【题型】填空题　【知识点】平面几何　【难度】easy
如图, 直线 $a$、$b$ 都与直线 $c$ 相交, 下列命题中, 能判断 $a // b$ 的条件是\_\_\_\_\_\_(把你认为正确的序号填在横线上)。

\textcircled{1} $\angle 1 = \angle 2$；

\textcircled{2} $\angle 3 = \angle 6$；

\textcircled{3} $\angle 1 = \angle 8$；

\textcircled{4} $\angle 5 + \angle 8 = 180^\circ$。
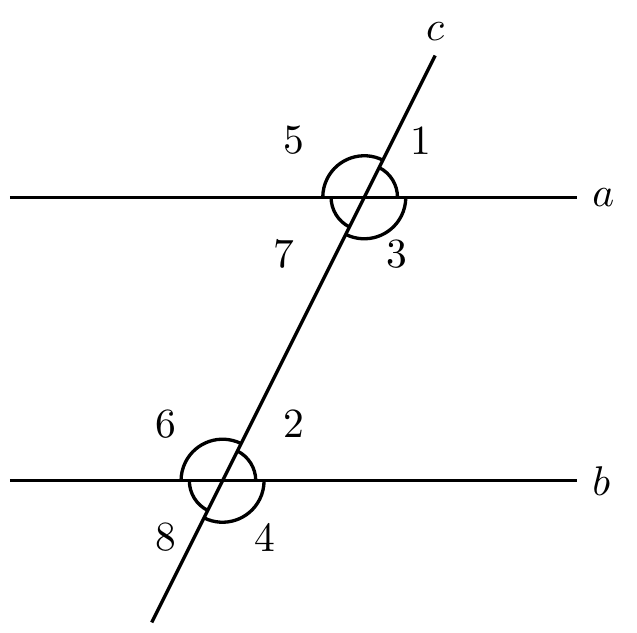
【解答】
解：\textcircled{1} 由 $\angle 1 = \angle 2$, 根据同位角相等两直线平行可判断 $a // b$；

\textcircled{2} 由 $\angle 3 = \angle 6$, 根据内错角相等两直线平行可判断 $a // b$；

\textcircled{3} $\because \angle 1 = \angle 8$, $\angle 2 = \angle 8$,

$\therefore \angle 1 = \angle 2$, 根据同位角相等两直线平行可判断 $a // b$；

\textcircled{4} $\because \angle 5 = \angle 3$, $\angle 8 = \angle 2$, $\angle 5 + \angle 8 = 180^\circ$,

$\therefore \angle 3 + \angle 2 = 180^\circ$, 根据同旁内角互补两直线平行可判断 $a // b$；